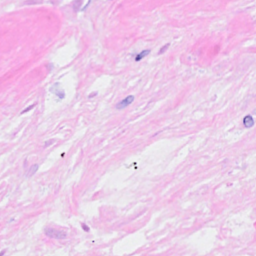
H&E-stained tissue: Breast